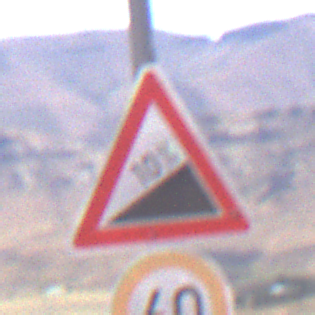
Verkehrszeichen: Steigung10
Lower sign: Geschwindigkeit60
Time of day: Midday
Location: Outdoor (Nature)
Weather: Clear
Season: NotSpecified
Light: Natural